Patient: sex M, age 36
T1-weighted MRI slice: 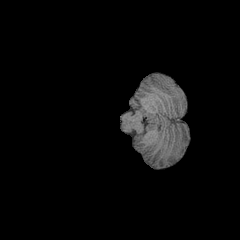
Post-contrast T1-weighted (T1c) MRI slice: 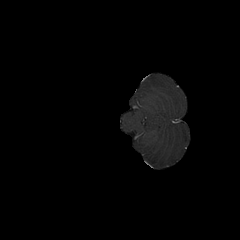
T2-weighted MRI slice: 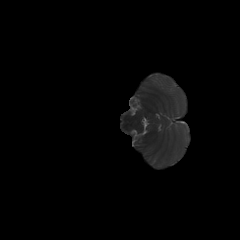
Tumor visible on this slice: no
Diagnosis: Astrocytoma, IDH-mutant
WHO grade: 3